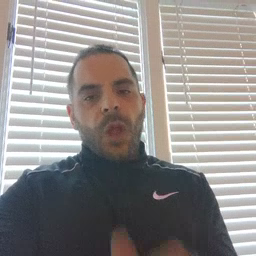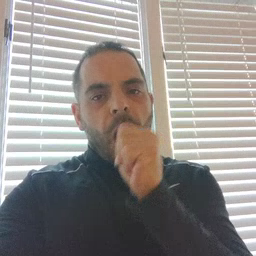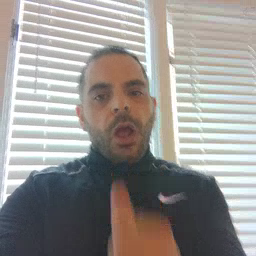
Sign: nuts